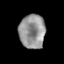
Tissue: prostate
Cell type: NK cells
Senescence score: 0.3496
Nuclear area (px): 866
Mean DAPI intensity: 147.913